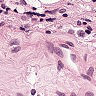
Metastatic tissue present: yes